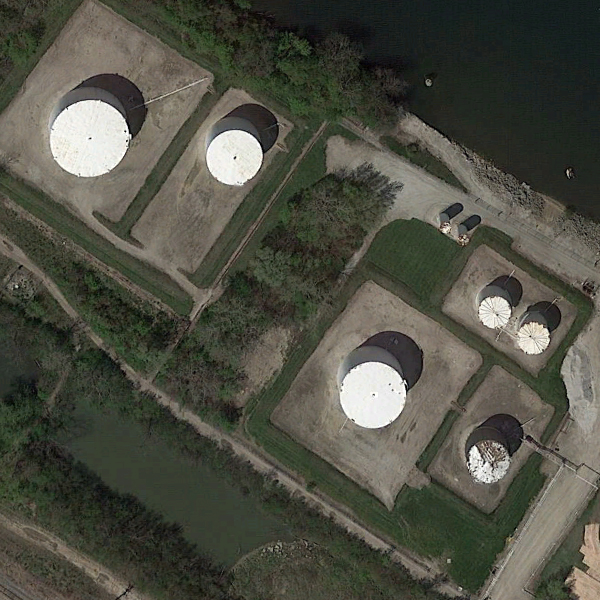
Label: StorageTanks